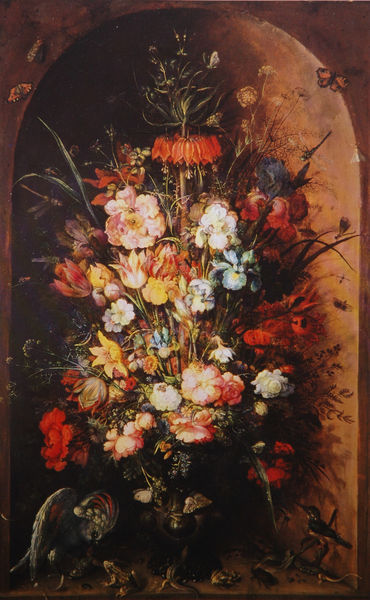
Titel: Blumengemälde
Künstler: Roelandt Savery
Standort: Utrecht
Institution: Centraal Museum
Schlagwörter: adler, blau, blätter, dunkel, feder, flügel, gemälde, schatten, vogel, weiß, gelb, grün, ocker, blume, blumen, braun, bunt, grau, hintergrund, licht, orange, schwarz, blüte, blüten, gras, rose, rosen, rot, tier, tiere, beige, hochformat, malerei, wand, architektur, architekturrahmen, federn, gefieder, rahmen, silber, stein, innenraum, niederlande, gräser, halme, natur, vögel, zweige, blatt, pflanze, rosa, rund, maus, stilleben, stillleben, vase, hellblau, farbig, blumenvase, bogen, italien, farben, mauer, farbe, bank, rundbogen, romantik, arch, blue, red, white, tafel, tulpen, black, dark, green, painting, yellow, flowers, pink, strauss, brown, farn, plant, gesteck, frühling, blumenstrauss, tulpe, vanitas, erker, nische, memento mori, motiv, wurzel, blumenstillleben, mohn, stengel, schlange, insekten, lilie, nelke, schmetterling, iris, schwertlilie, flower, fressen, rotbraun, siena, nature, echse, salamander, planzen, breughel, niesche, plants, libelle, schmetterlinge, schnecke, blumenstilleben, käfer, nelken, lilien, papagei, frame, raupe, color, shadow, animals, bird, birds, falter, motte, bouquet, kaiserkrone, frosch, kröte, altarbild, kakadu, blumenstück, holländer, still life, eidechse, frösche, um 1700, spring, leaves, colorful, colors, pants, schwertlilien, animal, meneto mori, margeriten, dutch, blumenbukett, arar, biene, blumenkrug, bouque, getiere, grashalbe, karminrot, kriechtiere, symbolhaft, vae, vorsproung, päonie, butterfly, anemone, opulent, arrangement, stem, weeiss, niche, pfalenze, vibrant, frog, lizard, spray, frogs, bloom, moth, butterflies, petal, orang, stems, insects, insect, türkenbund, streus, tulip, carnation, hummingbird, daffodil, creatures, naturemorte, nature mort, natuermort, blumen bild öl bunt feldblumen vogel stillleben, arrangemen, stilleben blumenstrauss, bleeding heart, moths, bloming, cockatoo, forgs